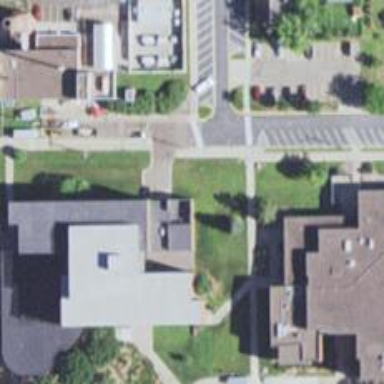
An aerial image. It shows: Building that serves as library.